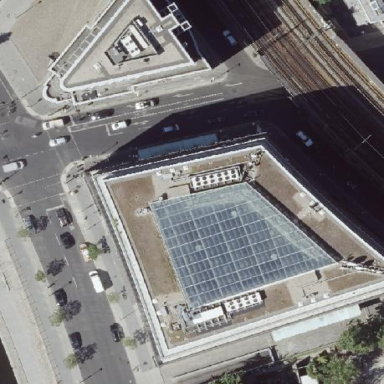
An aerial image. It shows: Building with flat roof covered in grass.